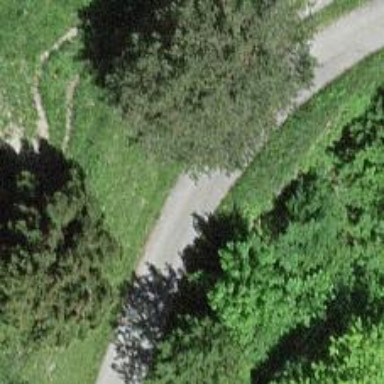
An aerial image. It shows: Unclassified road.